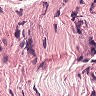
Metastatic tissue present: no